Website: home-depot
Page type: delivery-shipping
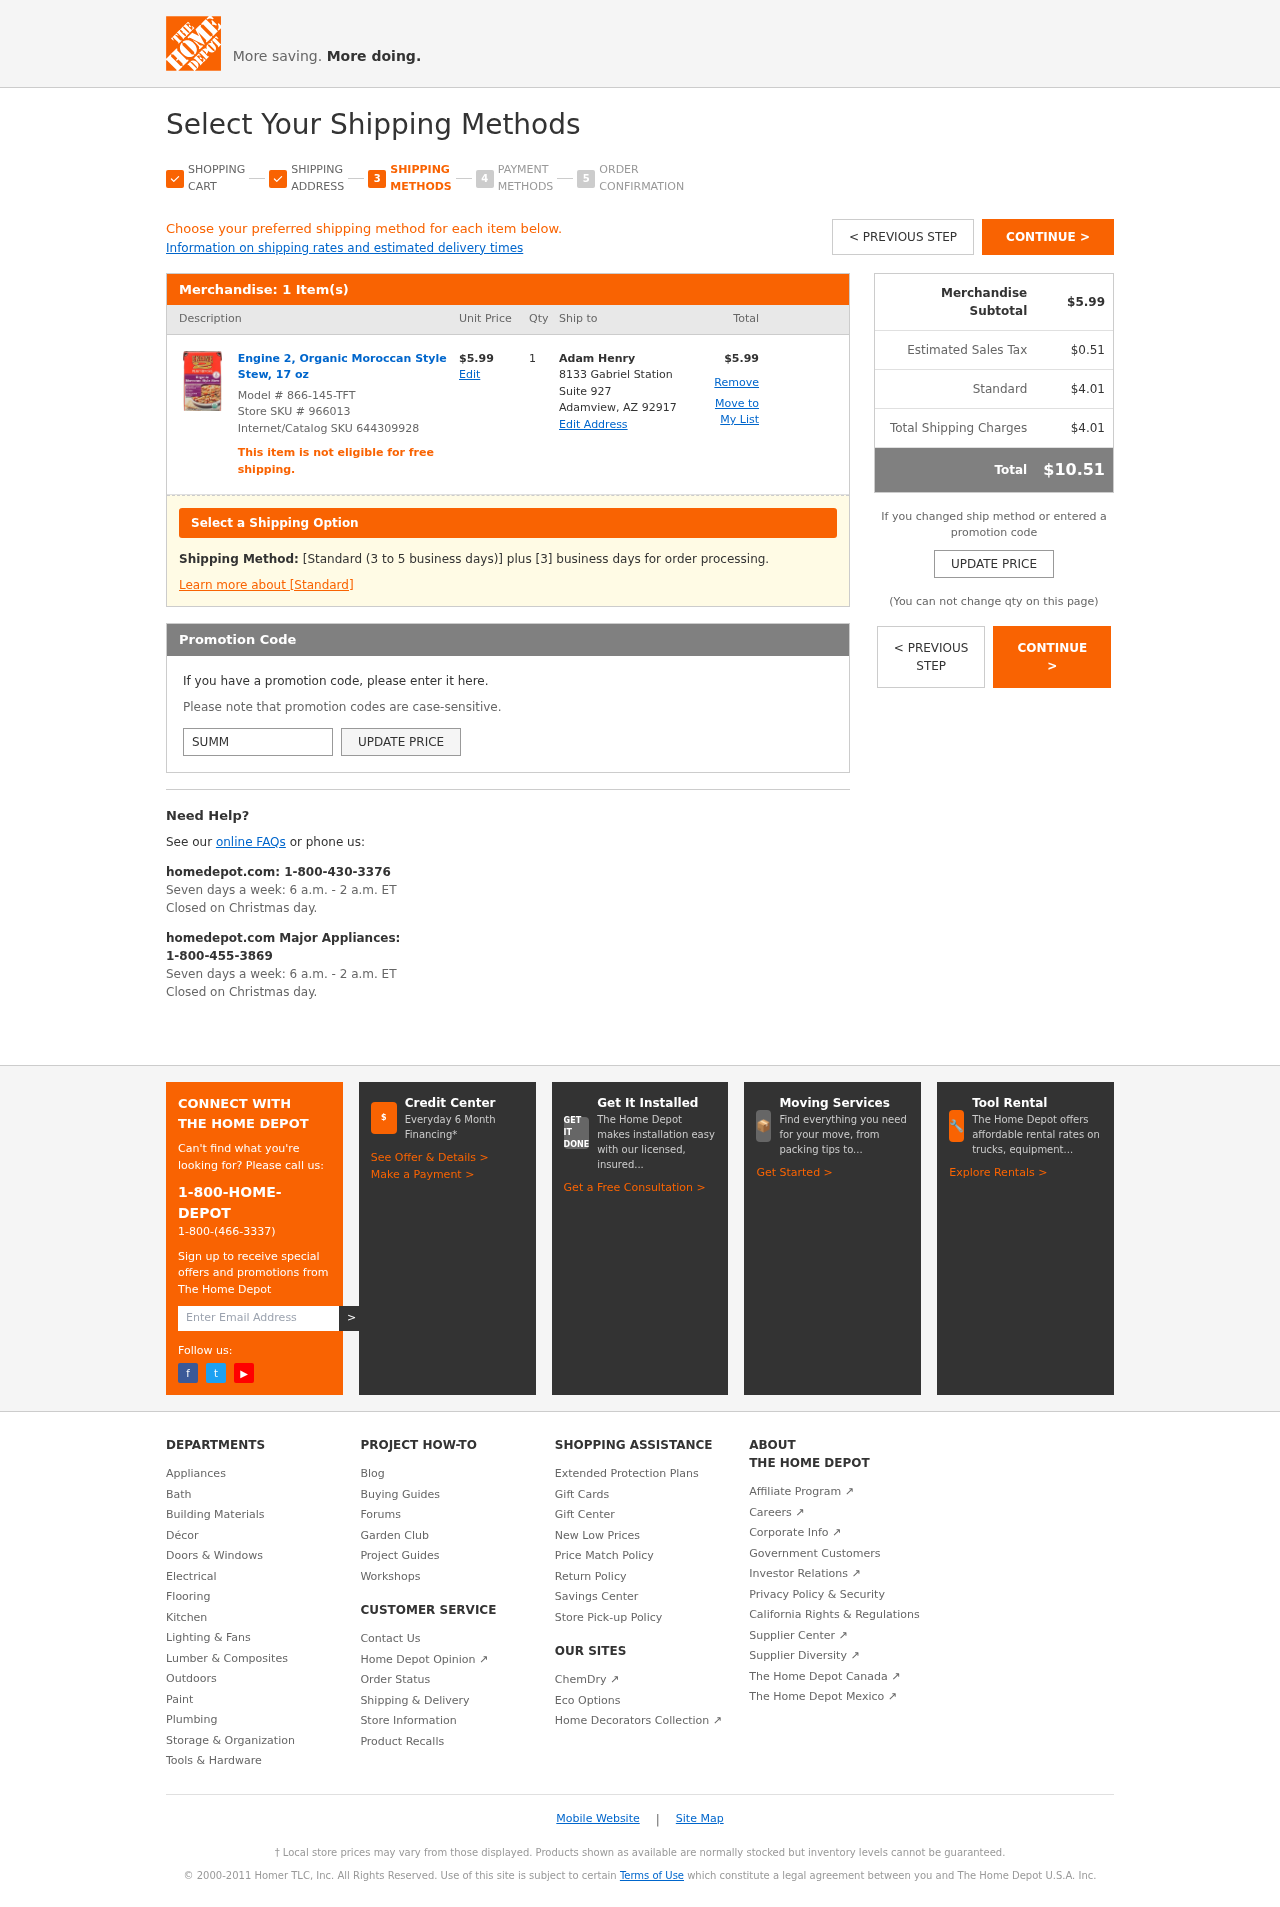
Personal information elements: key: PII_CITY_STATE_ZIP
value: Adamview, AZ 92917
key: PII_FULLNAME
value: Adam Henry
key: PII_PROMO_CODE
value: SUMMER21
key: PII_STREET
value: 8133 Gabriel Station Suite 927
Product elements: key: PRODUCT1_NAME
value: Engine 2, Organic Moroccan Style Stew, 17 oz
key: PRODUCT1_PRICE
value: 5.99
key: PRODUCT1_QUANTITY
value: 1
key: PRODUCT_MODEL_NUMBER
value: Model # 866-145-TFT
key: PRODUCT1_LINE_TOTAL
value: $5.99
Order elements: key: ORDER_NUM_ITEMS
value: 1 Item(s)
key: ORDER_SUBTOTAL
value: $5.99
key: ORDER_TAX
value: $0.51
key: ORDER_SHIPPING_COST
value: $4.01
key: ORDER_SHIPPING_TOTAL
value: $4.01
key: ORDER_TOTAL
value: $10.51
Other elements: key: STORE_SKU
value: Store SKU # 966013
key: INTERNET_SKU
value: Internet/Catalog SKU 644309928